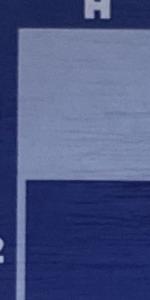
Label: Empty